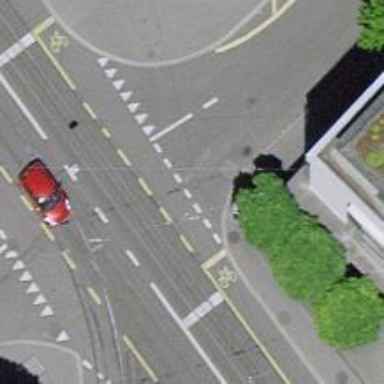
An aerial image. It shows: Kerb serving as barrier.